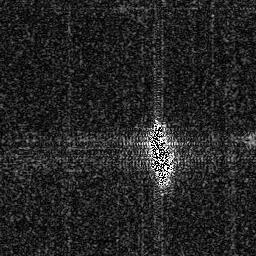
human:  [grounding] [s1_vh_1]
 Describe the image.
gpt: In the satellite image, there is  <ref>1 medium ship </ref> <box>[[57, 48, 66, 67, 0]]</box> located at center.